Aerial crown-view tile of a tropical tree (Barro Colorado Island, Panama), acquired 20250317:
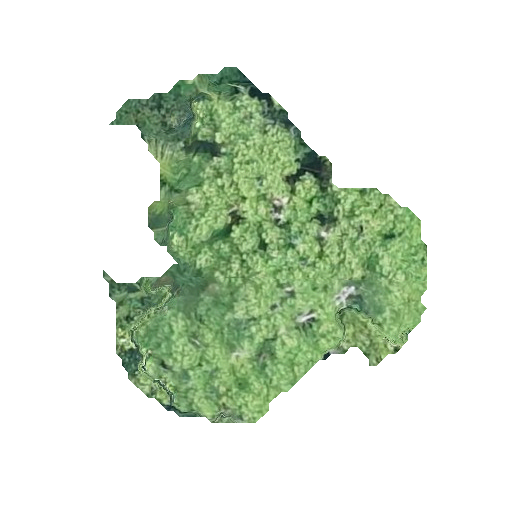
Species: Jacaranda copaia
GBIF accepted scientific name: Jacaranda copaia
Crown area: 106.805 m²